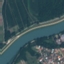
Land use / land cover class: River